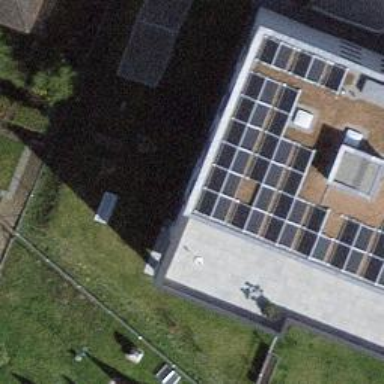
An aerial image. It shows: Solar power generator with photovoltaic panels.